Fundus camera: zeiss
Shooting center: fovea
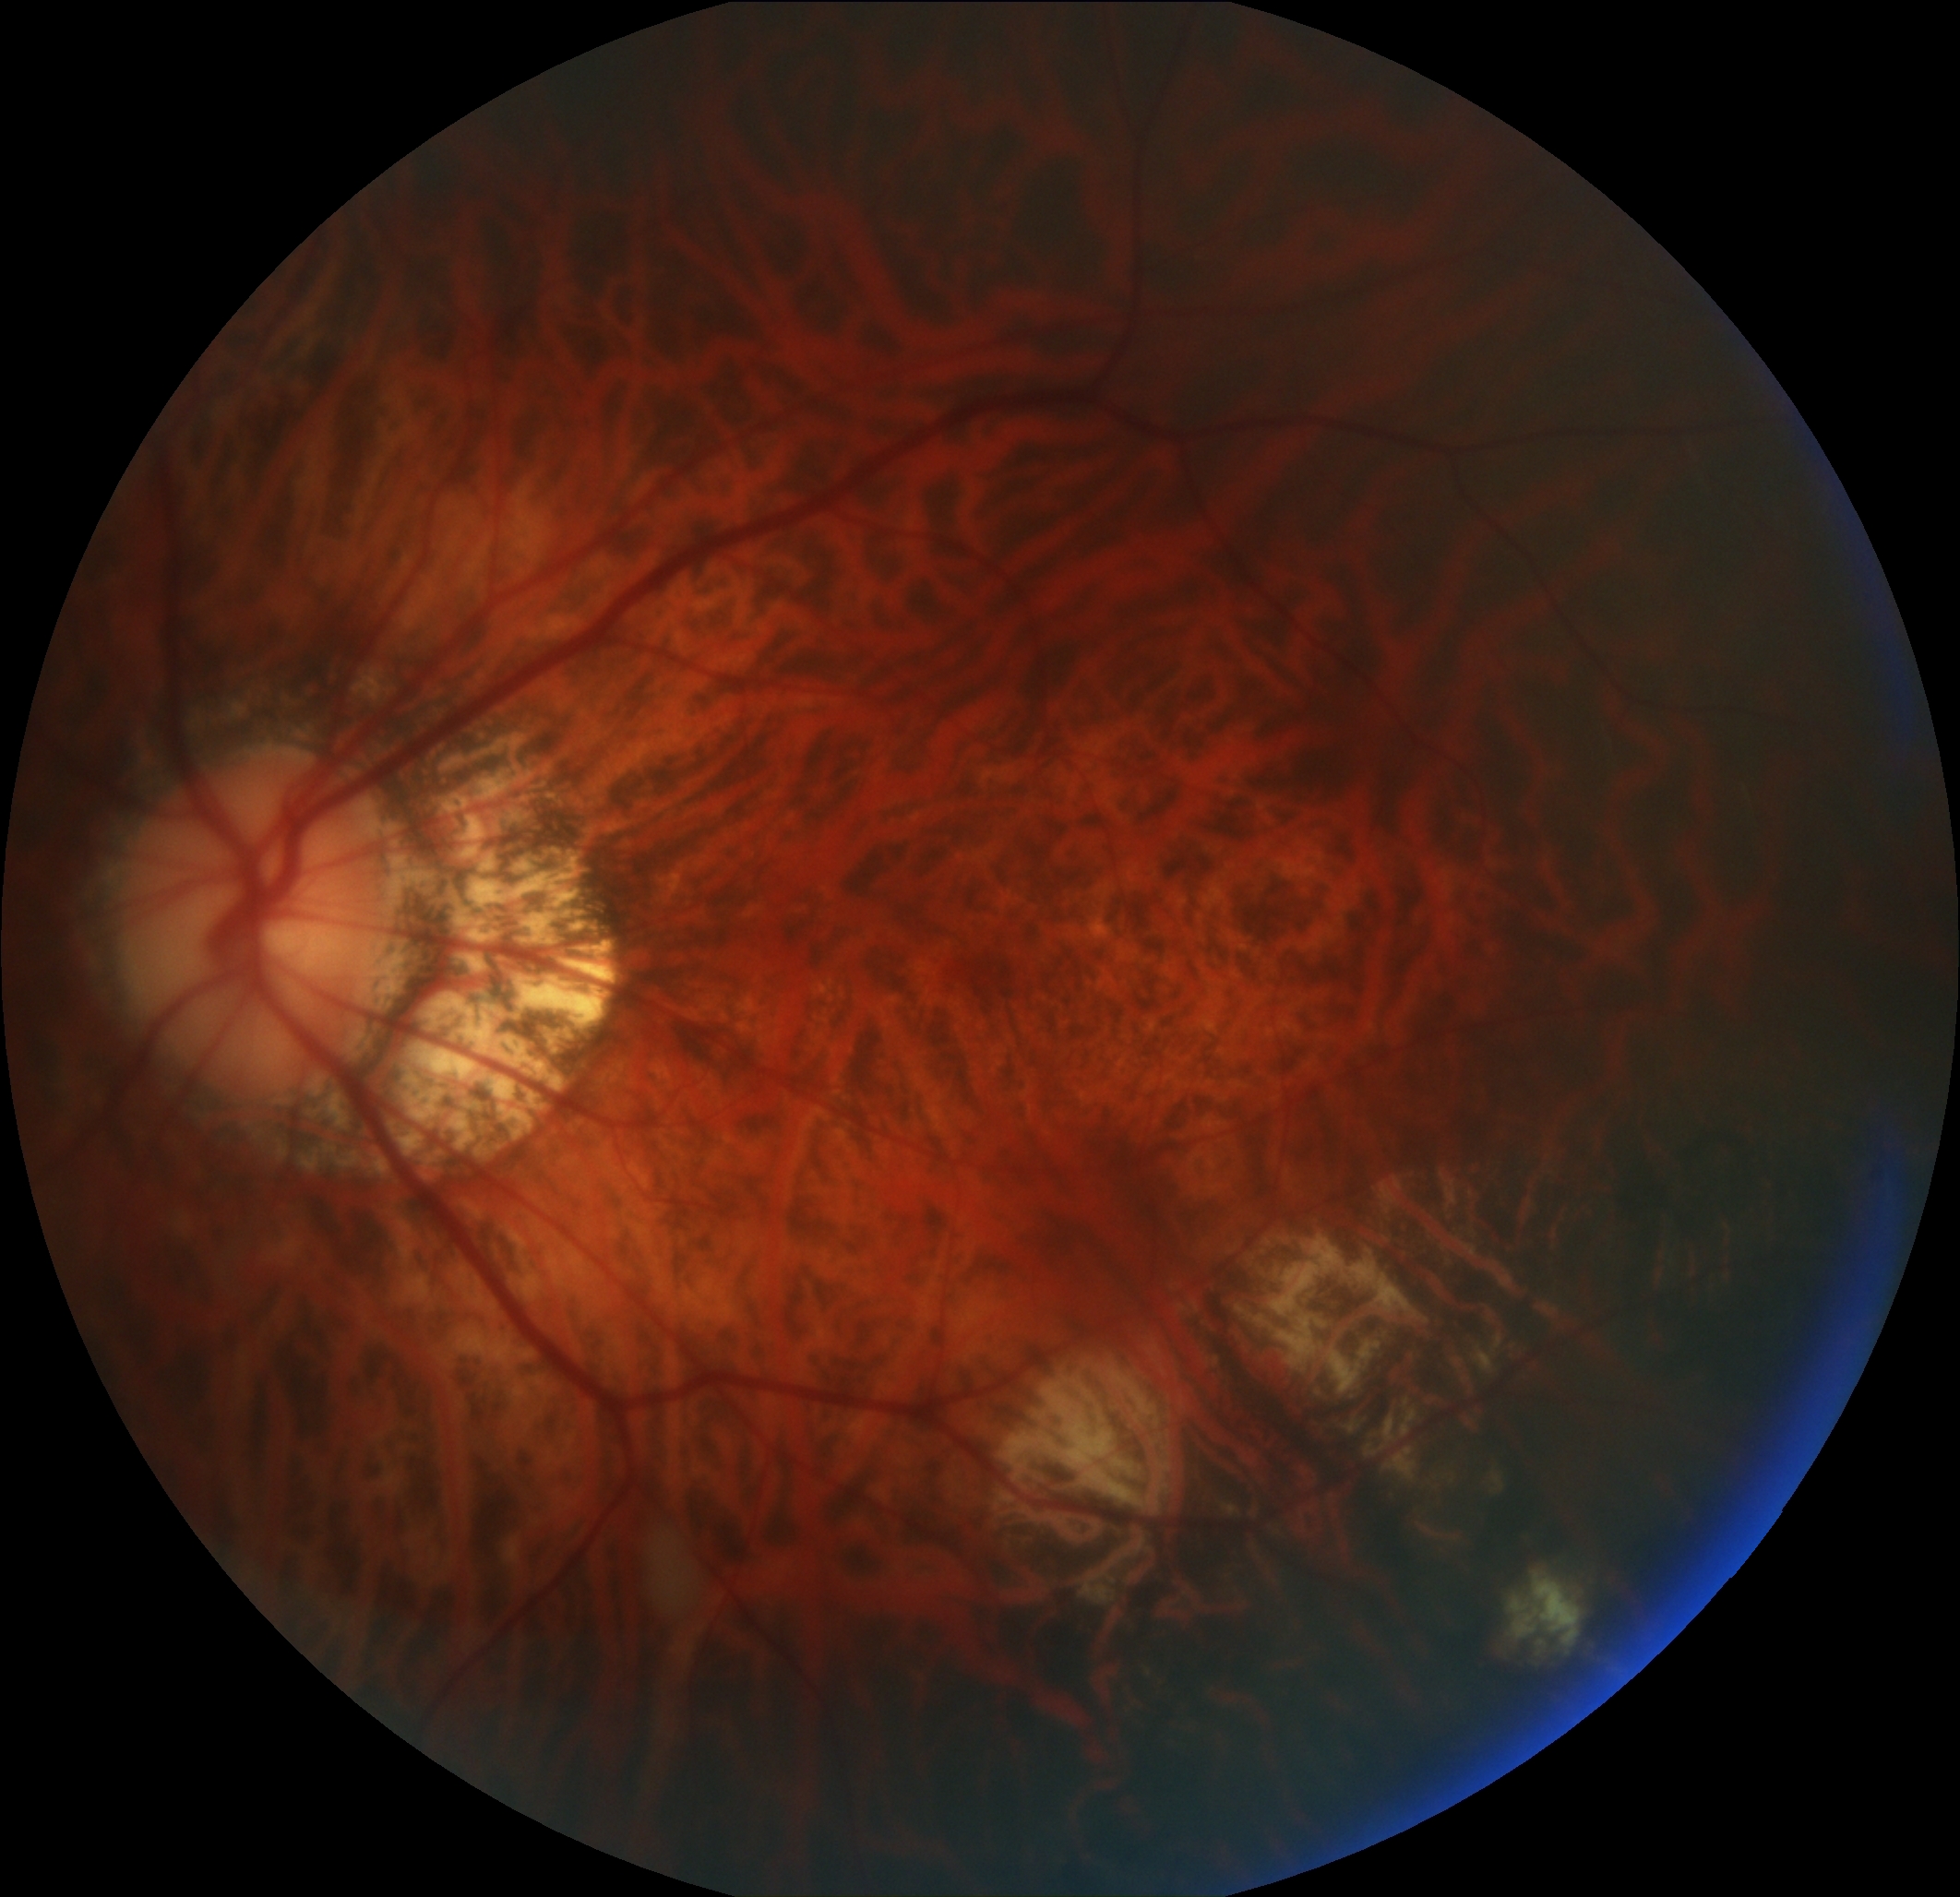
Pathologic myopia: yes
Patchy retinal atrophy: present
Retinal detachment: absent